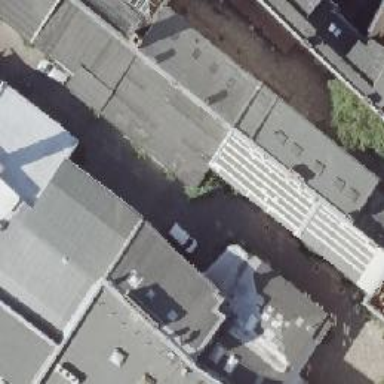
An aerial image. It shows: Commercial building.